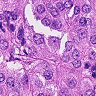
Metastatic tissue present: yes